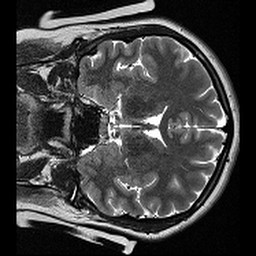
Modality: T2w
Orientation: coronal